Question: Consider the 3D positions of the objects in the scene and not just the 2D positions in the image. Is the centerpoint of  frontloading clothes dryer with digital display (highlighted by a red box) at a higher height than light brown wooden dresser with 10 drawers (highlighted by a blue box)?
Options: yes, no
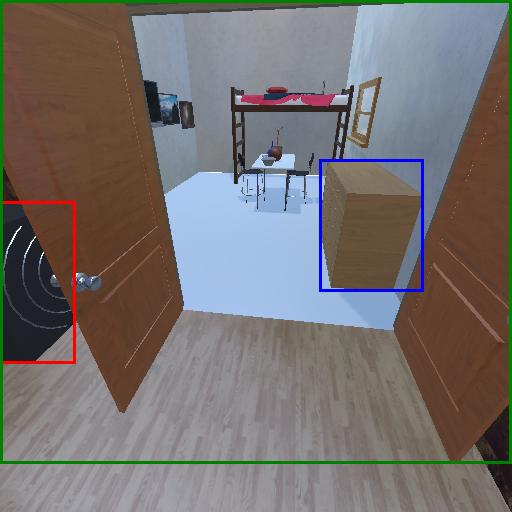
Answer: yes